Chest X-ray. View position: PA
Patient age: 81
Patient sex: M
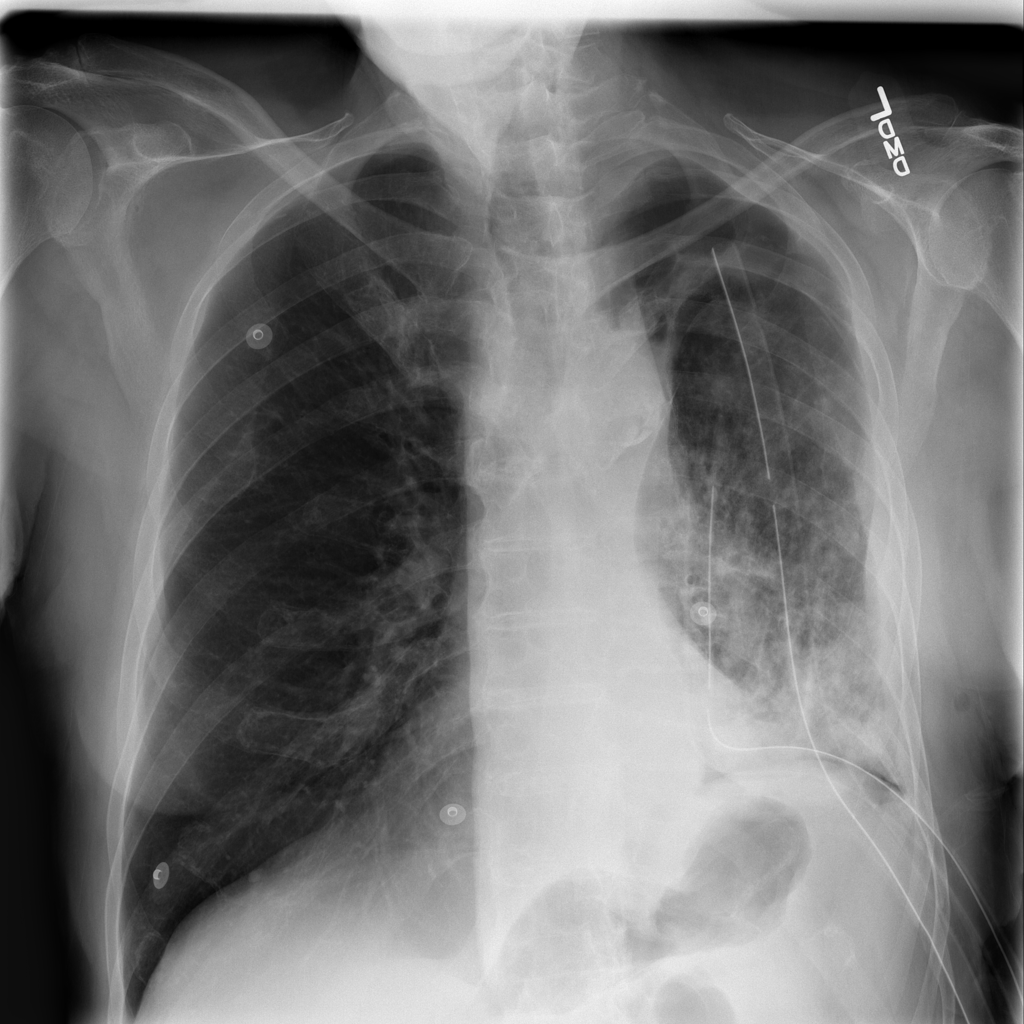
Finding: Pneumothorax